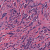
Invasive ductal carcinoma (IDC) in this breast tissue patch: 1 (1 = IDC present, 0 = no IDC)